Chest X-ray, AP view. Patient: 48 years old, sex F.
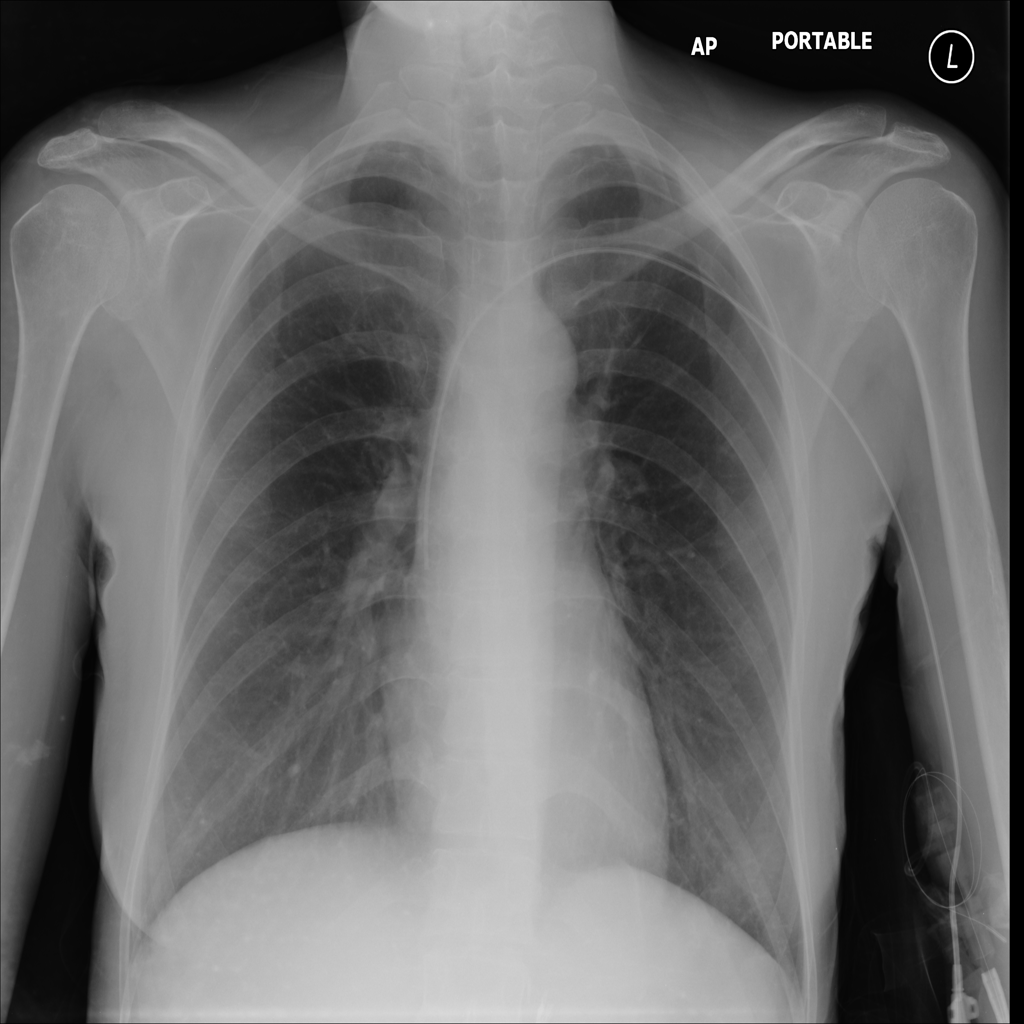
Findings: No Finding